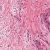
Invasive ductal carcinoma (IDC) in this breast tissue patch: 1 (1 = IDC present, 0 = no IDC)